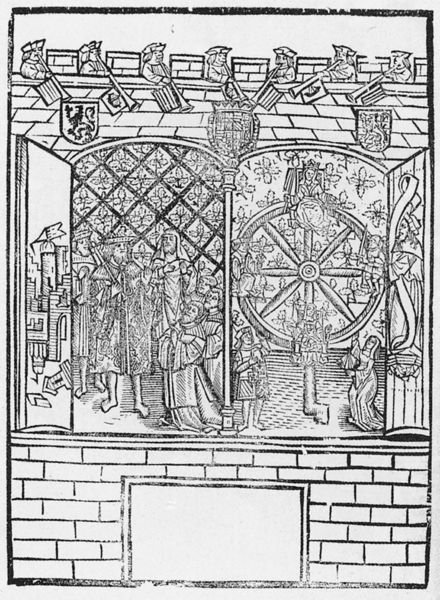
Titel: Der Einzug Herzog Karls in Brügge
Künstler: Gilles Gourmont
Institution: Brüssel, Bibliothèque Royale de Belgique
Schlagwörter: stadt, fenster, tür, band, steine, holzschnitt, flagge, mauer, ziegel, graphik, rad, tor, zinnen, stadtansicht, burg, druck, druckgraphik, schwarzweiß, knien, herrscher, beten, ranke, wappen, löwe, fanfaren, heilige, trompeten, flaggen, fanfare, fensterblick, bänder, bitten, graf, rohr, spruchband, stifter, tunier, bläser, trompeter, rheinland, zinen, mendschen, fernsterladen